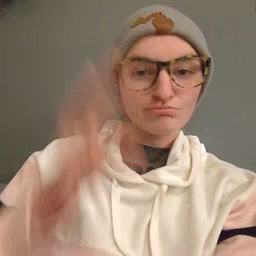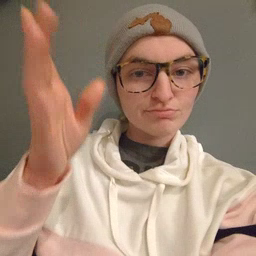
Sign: pretend